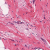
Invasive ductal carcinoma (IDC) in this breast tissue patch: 0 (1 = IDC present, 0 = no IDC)